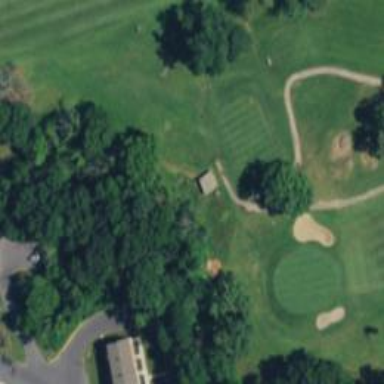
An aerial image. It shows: Golf tee on grassy land.